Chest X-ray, PA view. Patient: 59 years old, sex F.
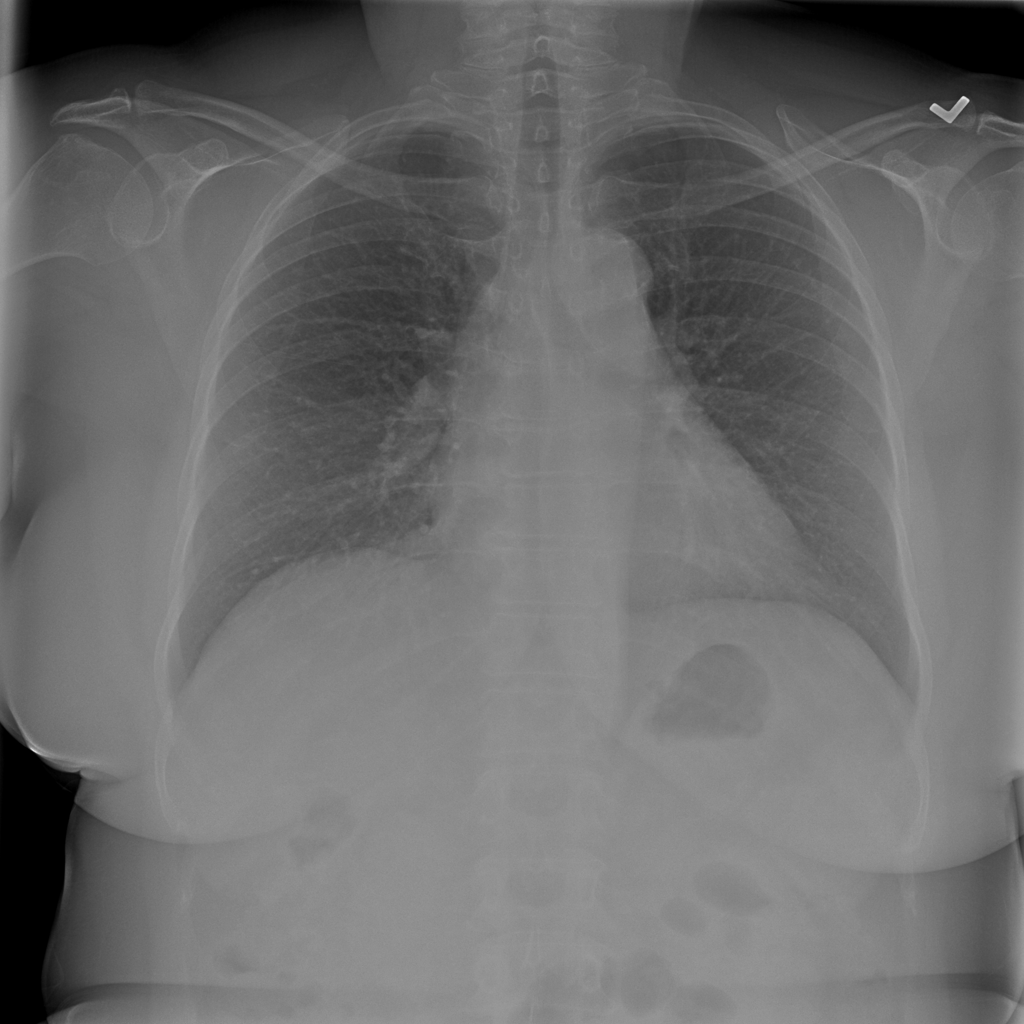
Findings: No Finding